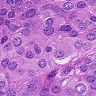
Metastatic tissue present: yes